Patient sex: F
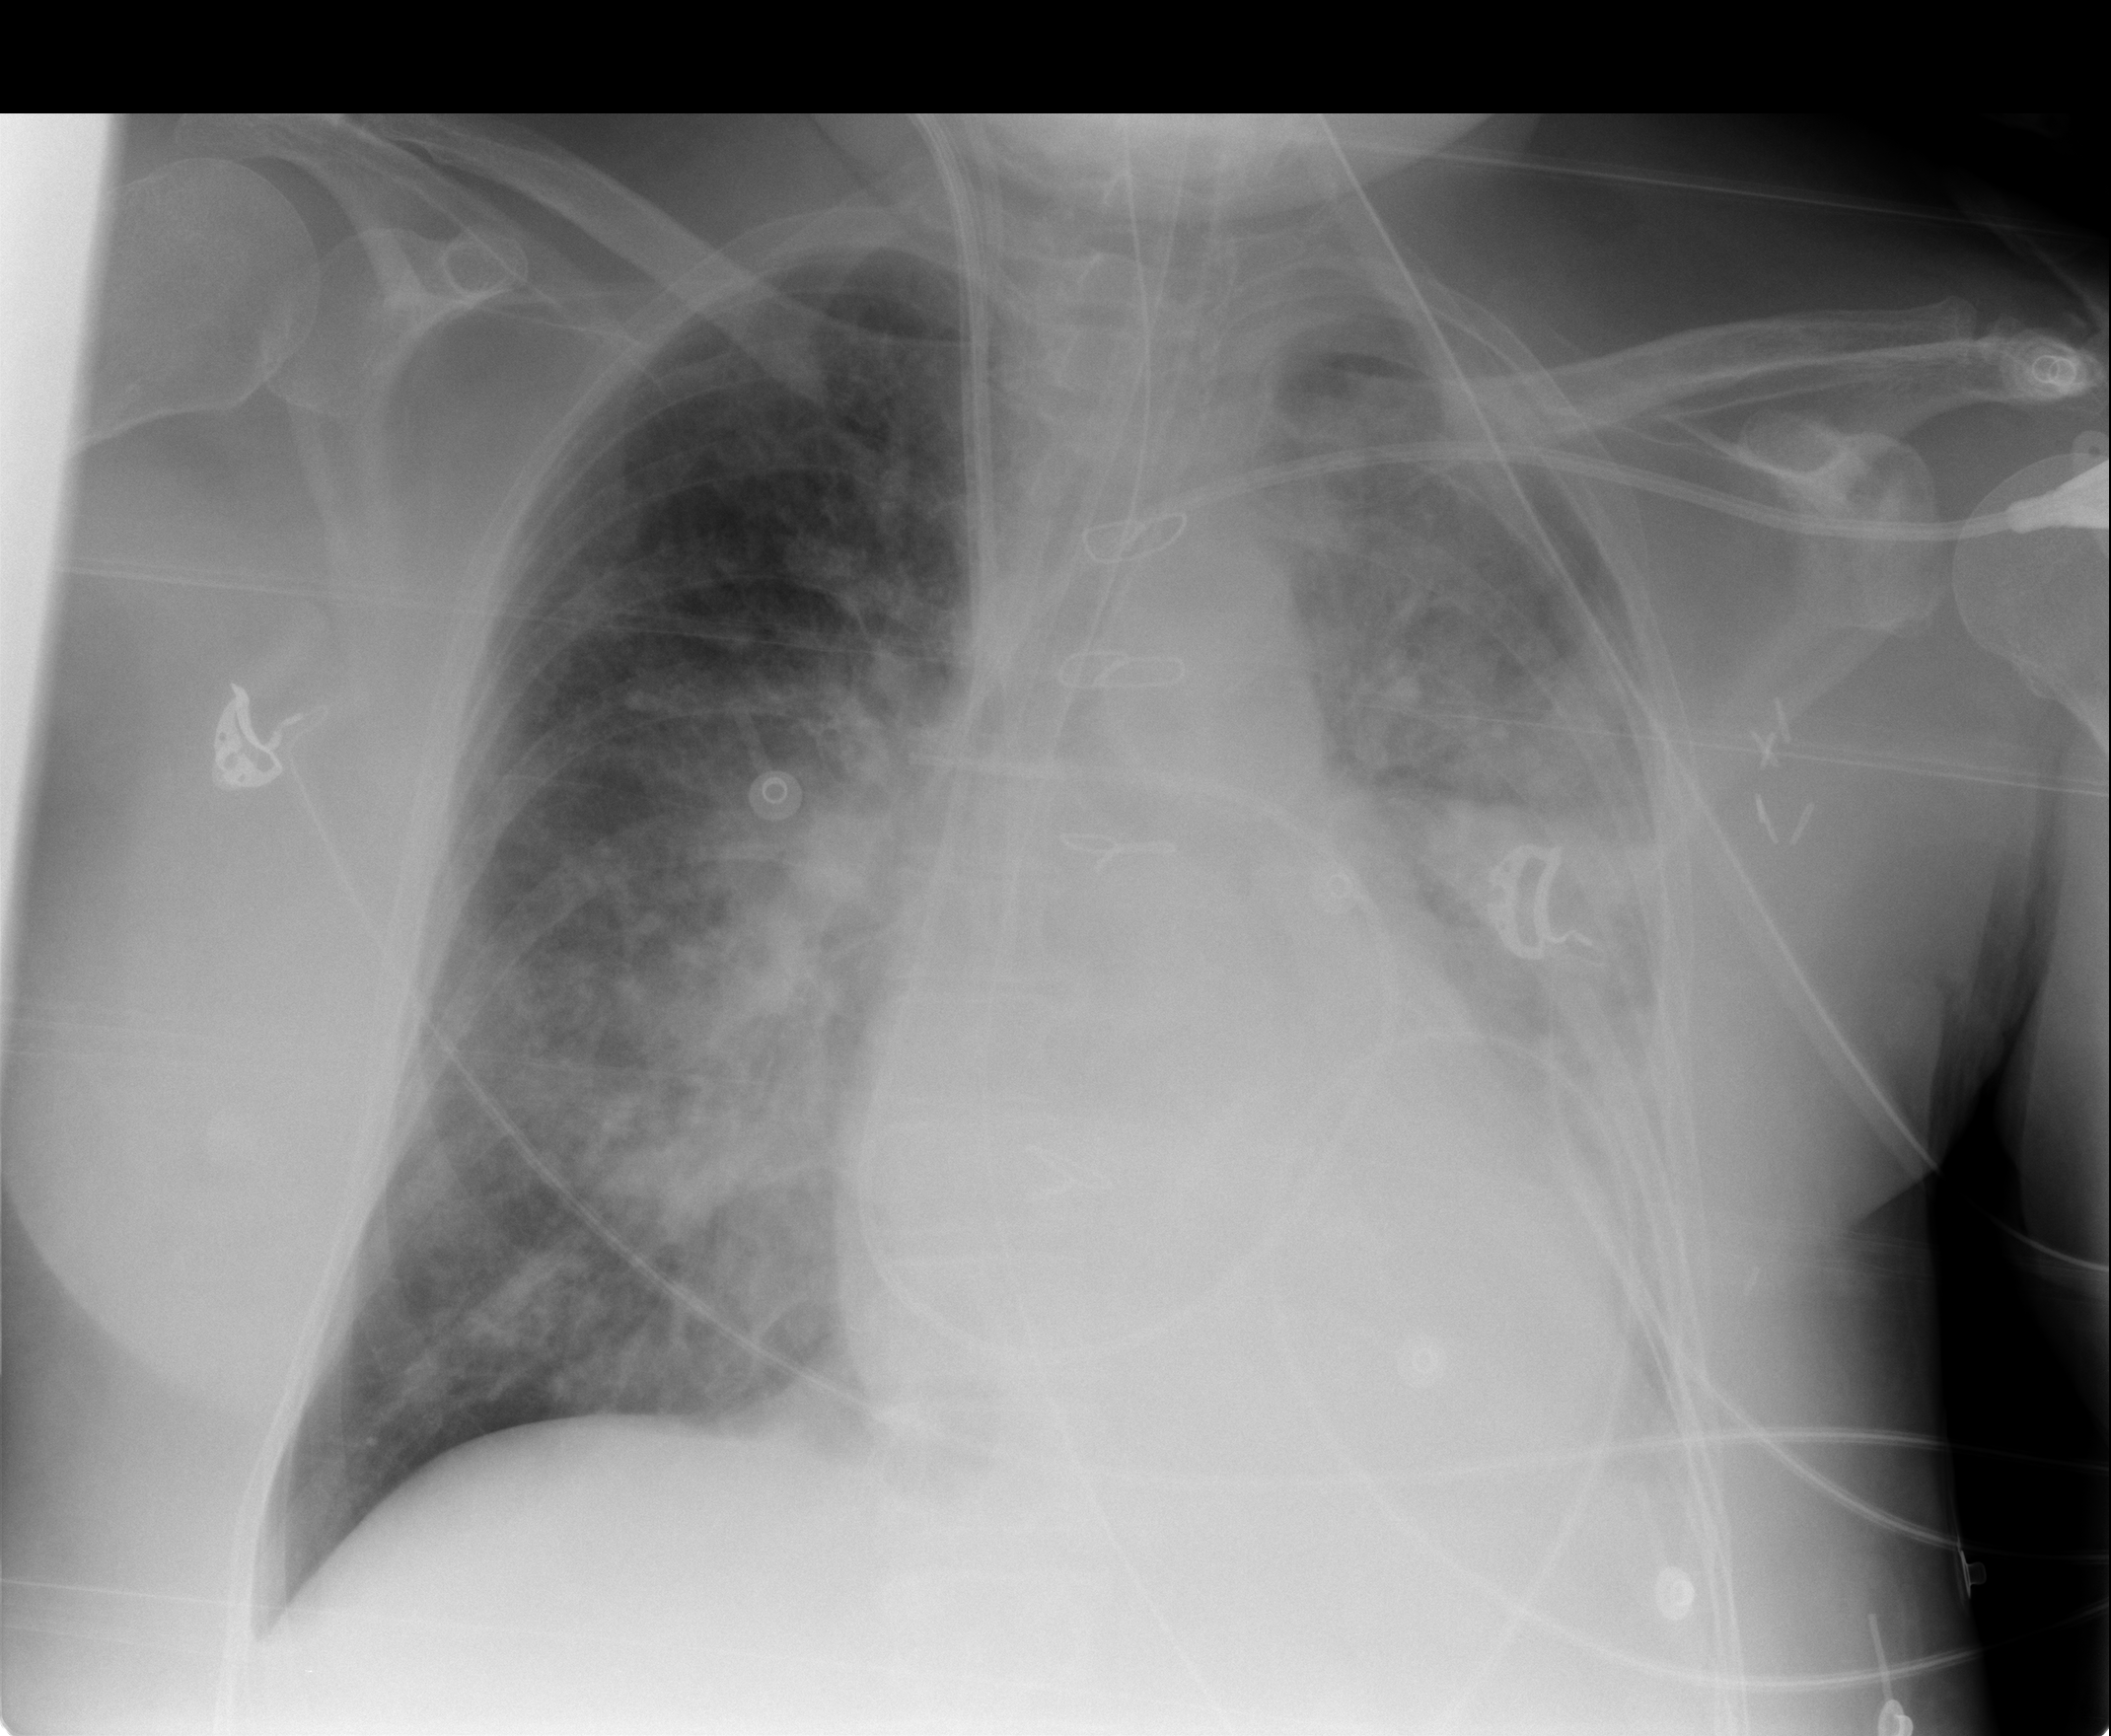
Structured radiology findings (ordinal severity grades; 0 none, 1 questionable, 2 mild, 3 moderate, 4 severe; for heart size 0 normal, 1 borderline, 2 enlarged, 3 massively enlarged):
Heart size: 0
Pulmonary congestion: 3
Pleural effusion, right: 0
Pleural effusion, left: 0
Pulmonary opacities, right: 3
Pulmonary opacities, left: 4
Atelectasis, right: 3
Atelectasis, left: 2